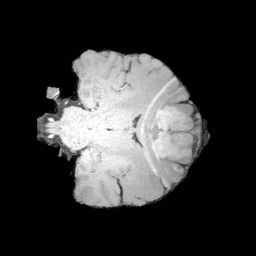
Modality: MP2RAGE
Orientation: coronal